Question: I am using <URL>, I currently facing an issue which is when I calling 'Editor.md' to append inside a tab, the place to insert text content will disappear, I had try to find a solution or what is the cause of this problem but somehow it lack of information.
But somehow it will become like this which is needed to refresh the page again at the in order to get it back to normal

This is my setting for calling the 'Editor.md'
'''
path: "../../../editormd/",
width: "800px",
height: "800px",
toolbarIcons: function () {
return [
"undo", "redo", "|", "bold", "italic", "|", "h1", "h2", "h3", "|", "list-ul", "list-ol", "hr", "|",
"link", "image", "|", "watch", "preview", "clear", "||", "fullscreen"
]
},
'''
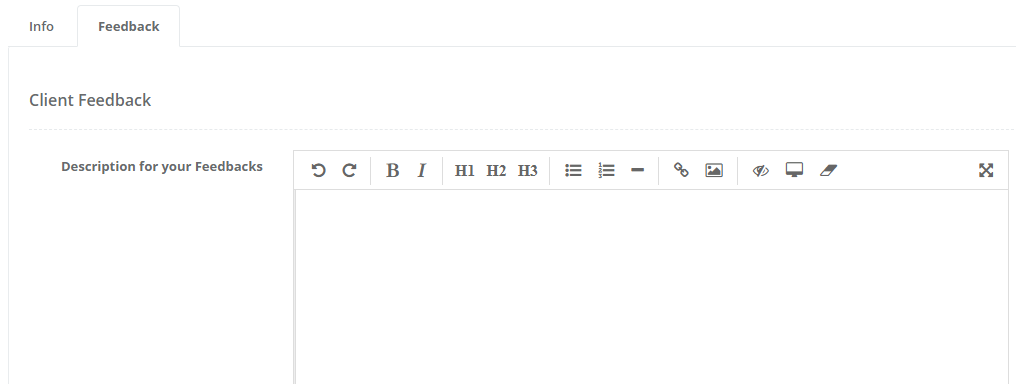
Answer: I had figure it out, the root of the problem was not the setting it is you need to call the editor.md again when the tab is click.